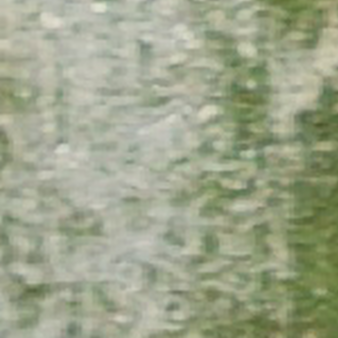
Label: other